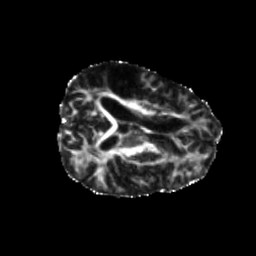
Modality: FA
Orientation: axial
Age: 46
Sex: male
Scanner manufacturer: siemens
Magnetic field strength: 3 T
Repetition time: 5.25 s
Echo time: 0.08 s